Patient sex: M
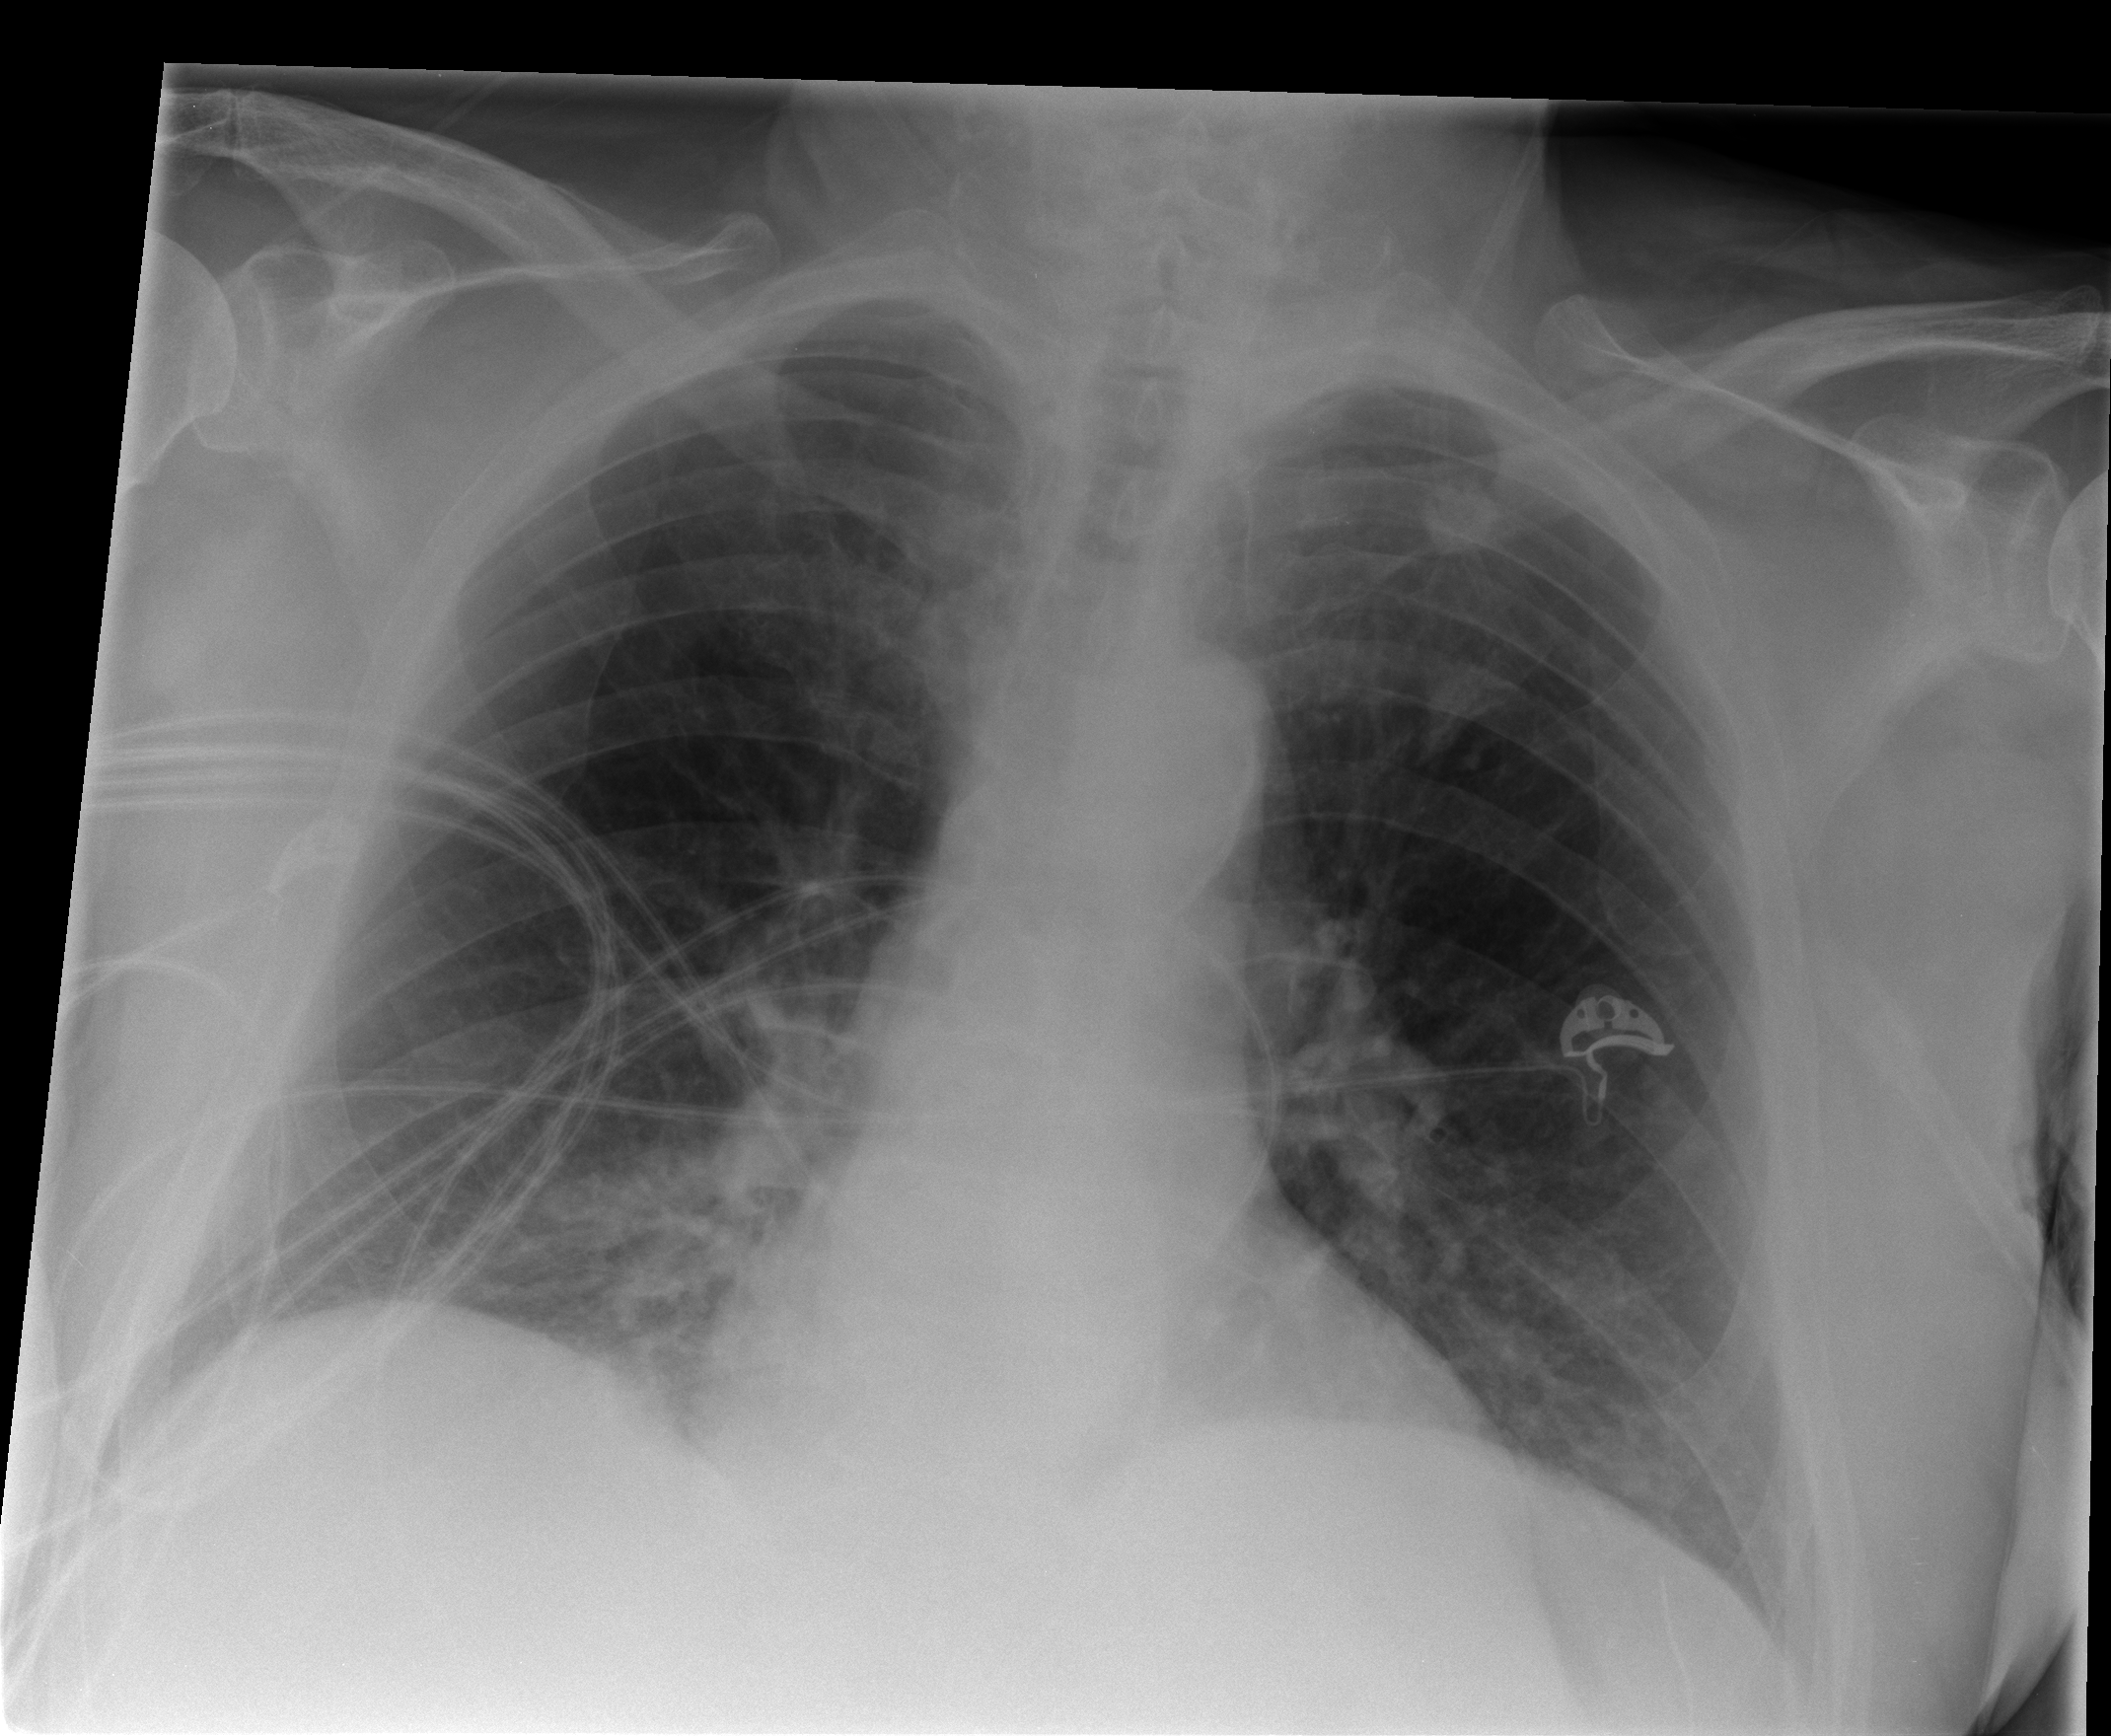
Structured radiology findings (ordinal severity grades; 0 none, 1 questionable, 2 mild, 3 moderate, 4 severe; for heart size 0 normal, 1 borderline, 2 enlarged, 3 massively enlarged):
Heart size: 0
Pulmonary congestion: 0
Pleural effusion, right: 0
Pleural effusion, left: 0
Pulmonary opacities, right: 0
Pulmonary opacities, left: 0
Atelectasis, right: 2
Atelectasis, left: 2